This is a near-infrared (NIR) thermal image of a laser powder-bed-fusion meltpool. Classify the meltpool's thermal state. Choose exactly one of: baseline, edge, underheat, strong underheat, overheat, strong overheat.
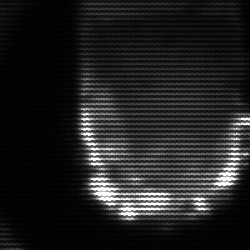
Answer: baseline